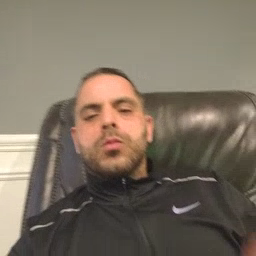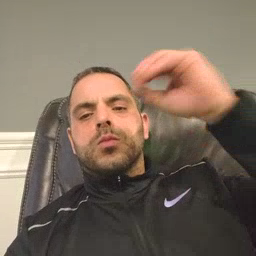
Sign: sun